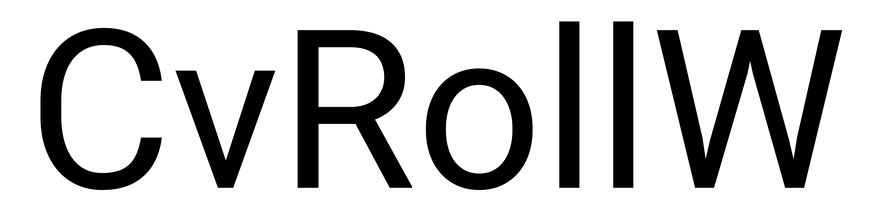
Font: Roboto_Regular